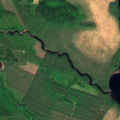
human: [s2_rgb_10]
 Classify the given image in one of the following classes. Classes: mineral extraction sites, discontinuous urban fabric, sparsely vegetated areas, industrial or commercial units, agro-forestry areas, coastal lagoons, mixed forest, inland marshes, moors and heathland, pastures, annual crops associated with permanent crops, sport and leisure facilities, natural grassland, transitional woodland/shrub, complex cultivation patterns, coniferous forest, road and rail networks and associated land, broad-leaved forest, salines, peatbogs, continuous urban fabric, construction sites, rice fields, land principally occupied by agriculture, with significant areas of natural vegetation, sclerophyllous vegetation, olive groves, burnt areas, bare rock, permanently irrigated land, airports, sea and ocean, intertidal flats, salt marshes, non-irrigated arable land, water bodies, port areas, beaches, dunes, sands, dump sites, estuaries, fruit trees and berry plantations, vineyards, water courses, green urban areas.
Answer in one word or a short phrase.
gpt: coniferous forest, mixed forest, peatbogs, water bodies